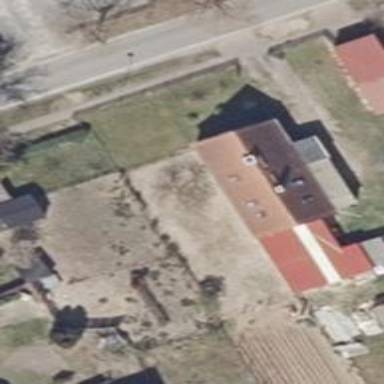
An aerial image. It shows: Simple house.